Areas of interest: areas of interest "Mianyang Sbote Football Park"
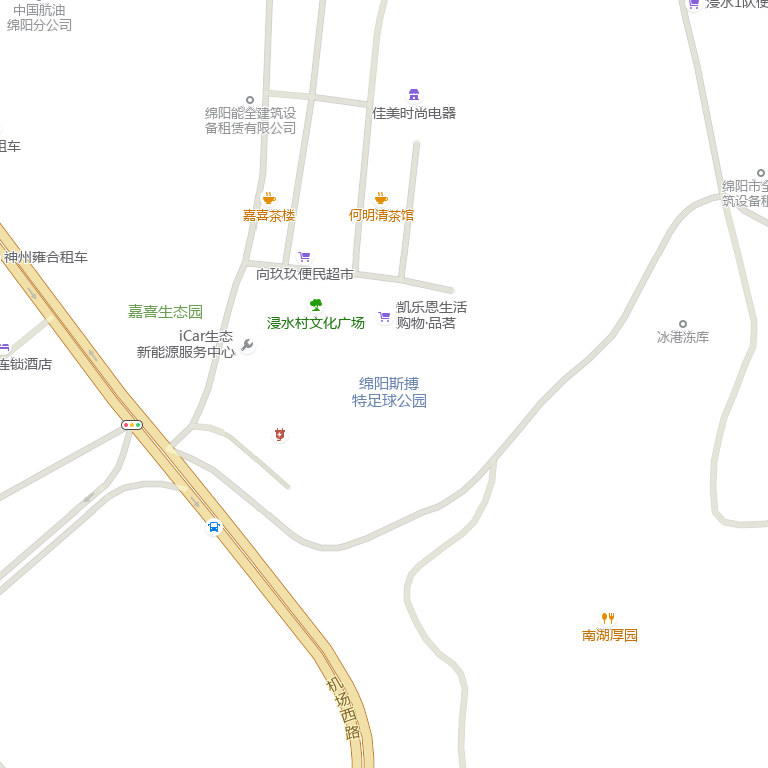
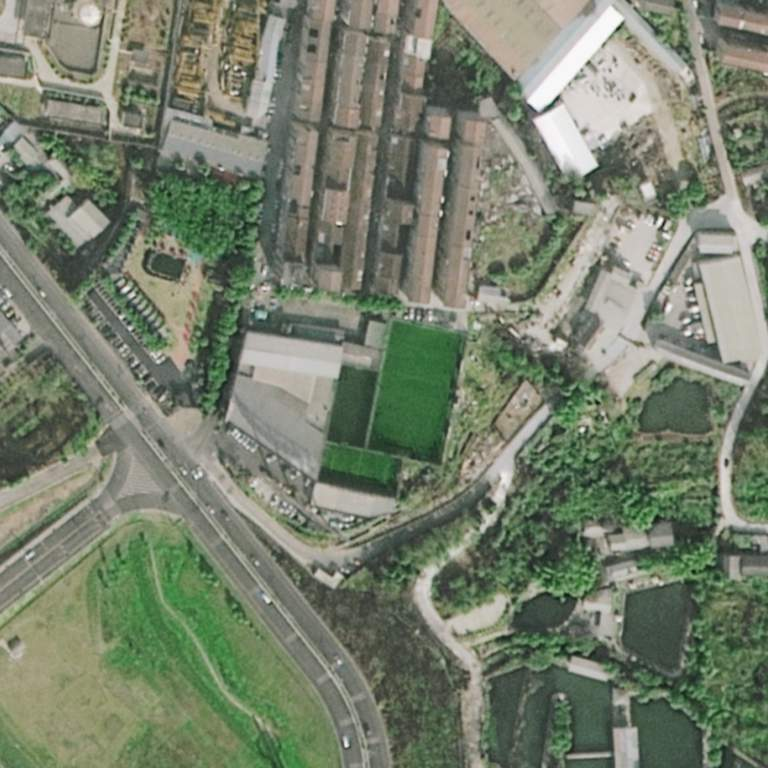